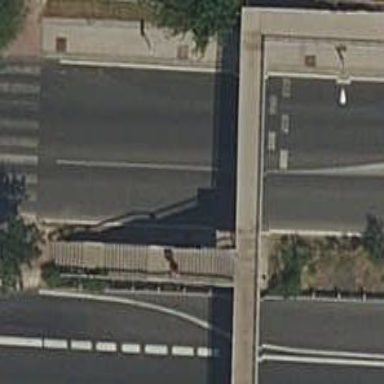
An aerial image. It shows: Paved steps on the road.